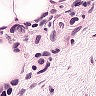
Metastatic tissue present: yes